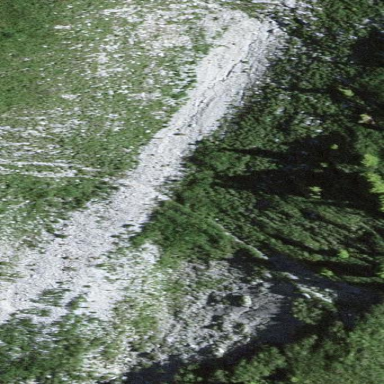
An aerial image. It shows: Scree landscape.